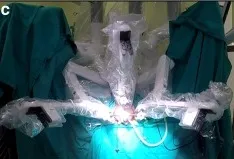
(c) Docking of the robotic system.
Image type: medical_photograph (other_medical_photograph)